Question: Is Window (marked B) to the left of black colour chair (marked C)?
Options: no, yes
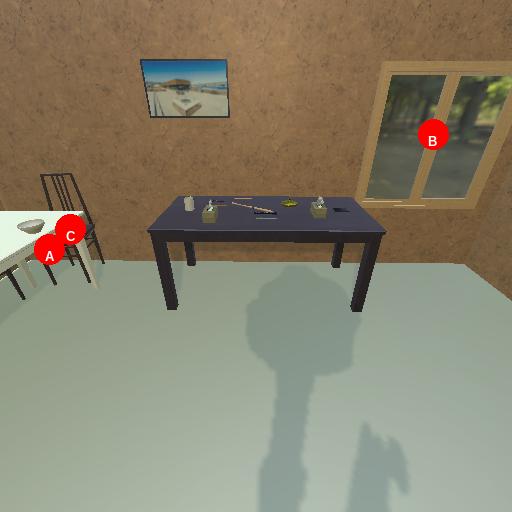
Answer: no